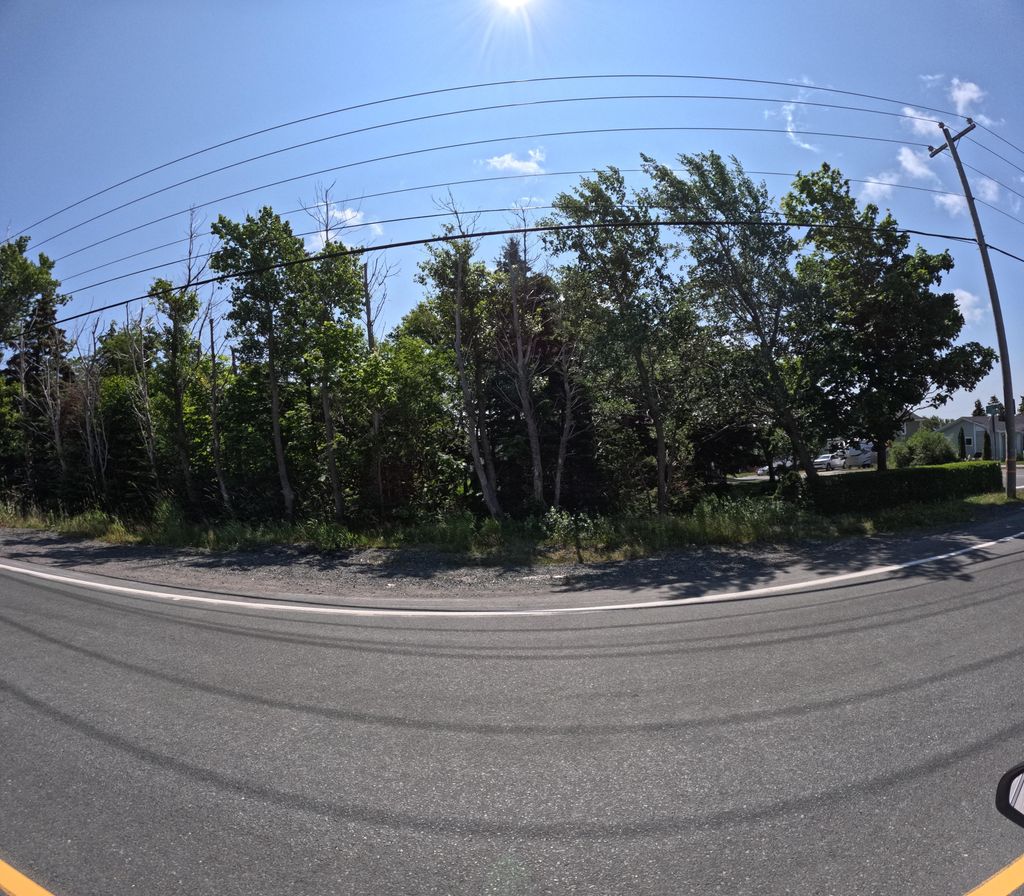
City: st_johns